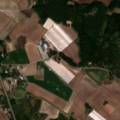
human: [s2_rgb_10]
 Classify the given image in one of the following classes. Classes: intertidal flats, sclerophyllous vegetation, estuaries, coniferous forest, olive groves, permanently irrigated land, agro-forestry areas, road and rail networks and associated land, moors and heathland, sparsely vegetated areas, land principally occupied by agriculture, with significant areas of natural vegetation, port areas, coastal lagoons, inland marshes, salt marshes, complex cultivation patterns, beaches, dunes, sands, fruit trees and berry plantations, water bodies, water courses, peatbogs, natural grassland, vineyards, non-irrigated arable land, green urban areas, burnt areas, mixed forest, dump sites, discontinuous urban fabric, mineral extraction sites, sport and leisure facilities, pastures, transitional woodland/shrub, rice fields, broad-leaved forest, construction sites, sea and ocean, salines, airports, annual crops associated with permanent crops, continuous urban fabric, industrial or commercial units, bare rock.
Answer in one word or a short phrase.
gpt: non-irrigated arable land, land principally occupied by agriculture, with significant areas of natural vegetation, coniferous forest, mixed forest, transitional woodland/shrub